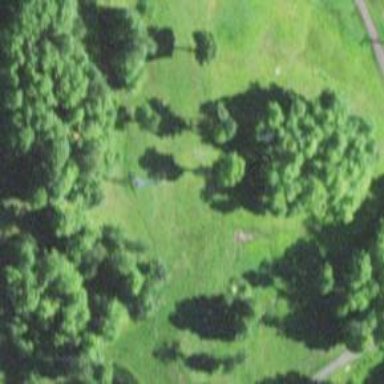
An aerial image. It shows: Service road used as golf cart path.